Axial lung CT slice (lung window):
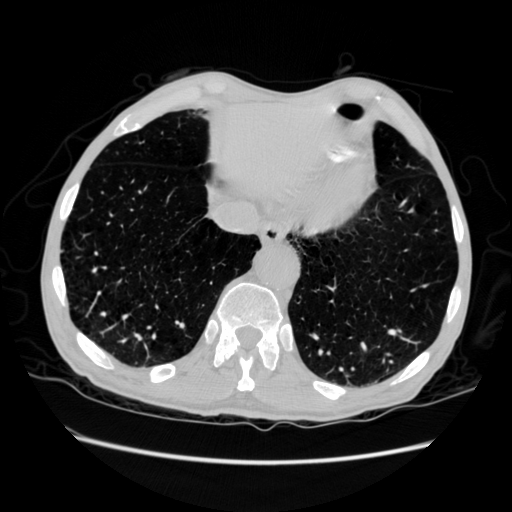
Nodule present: no